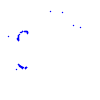
Particle: pion